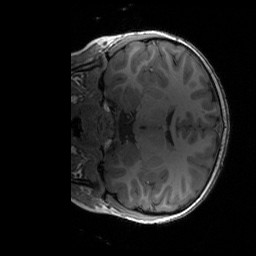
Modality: T1w
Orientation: coronal
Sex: male
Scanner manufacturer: siemens
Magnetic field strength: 3 T
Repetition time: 1.9 s
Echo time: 0.00243 s